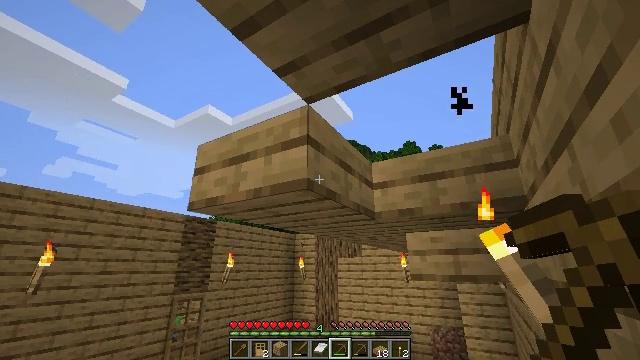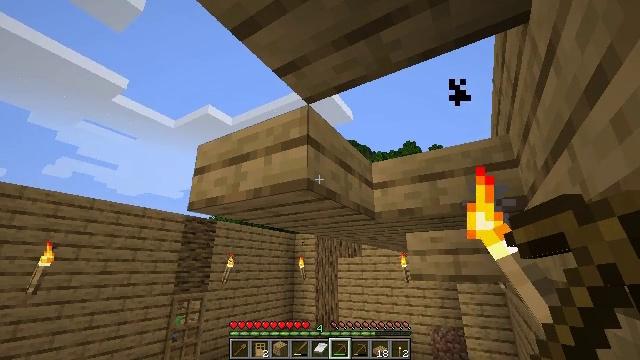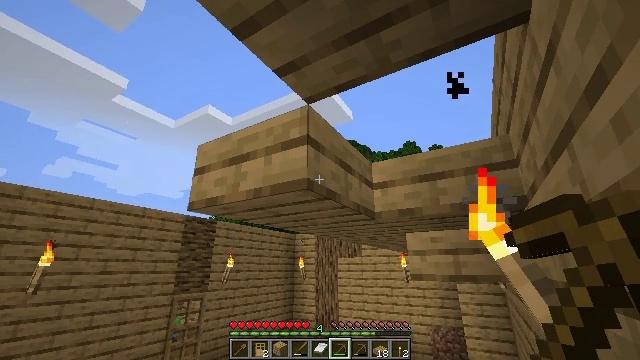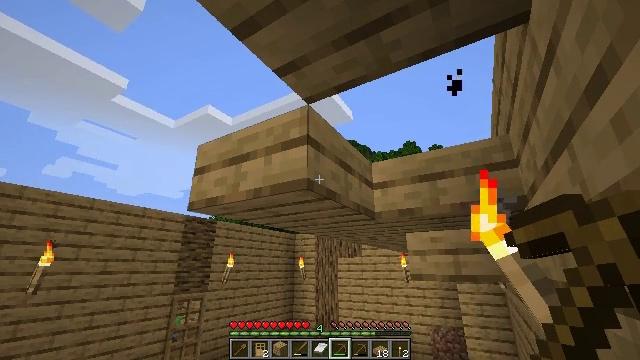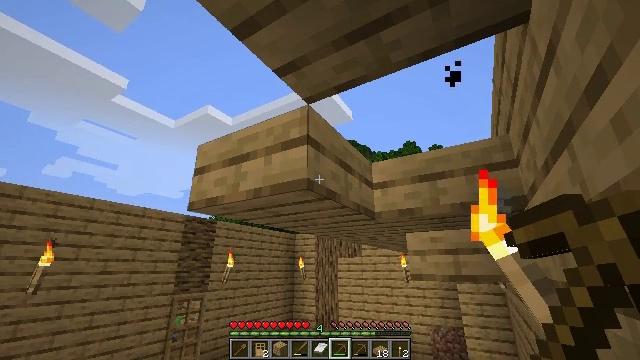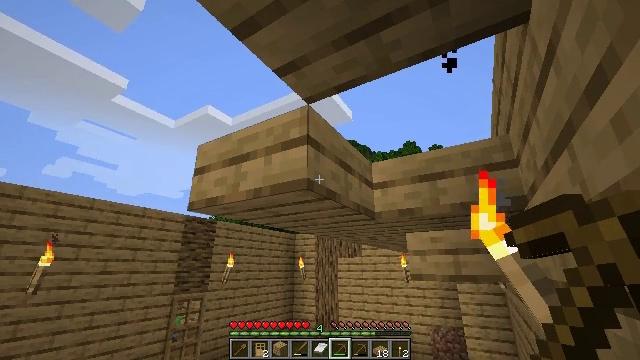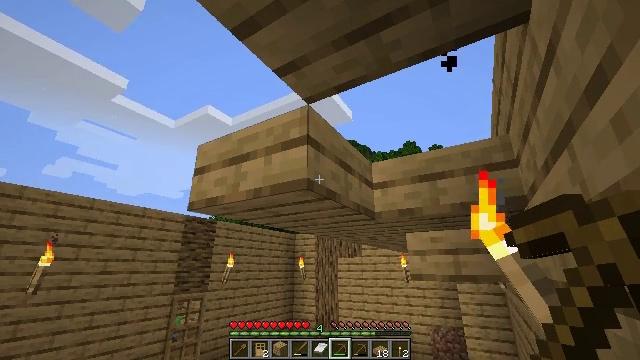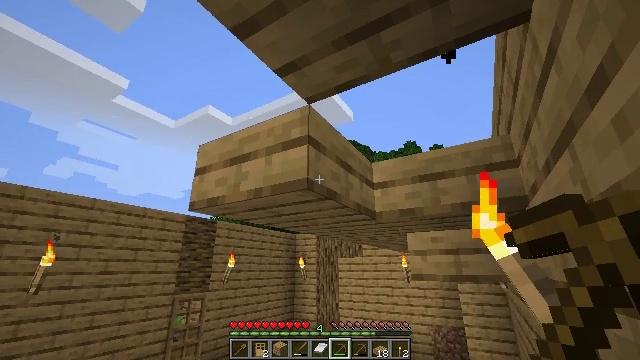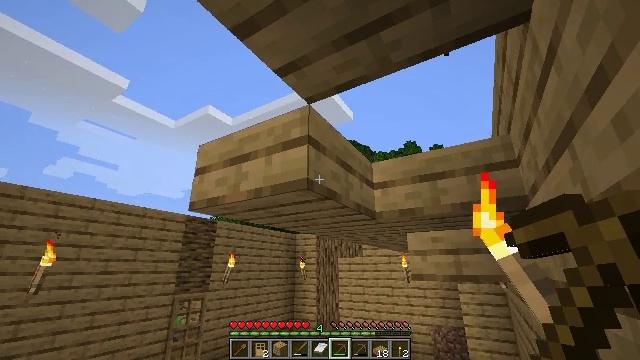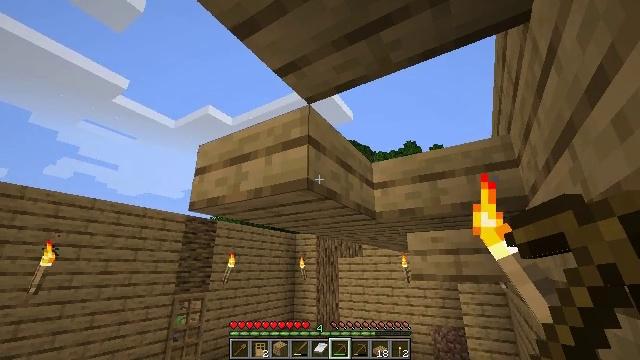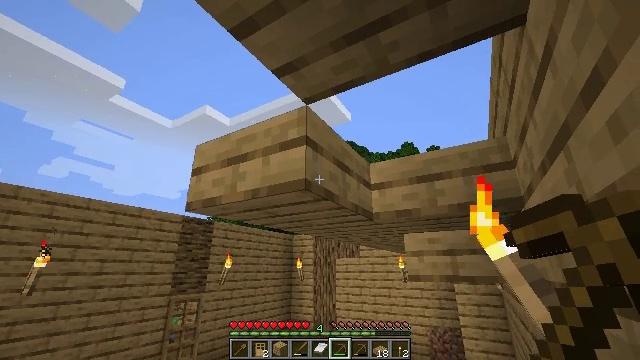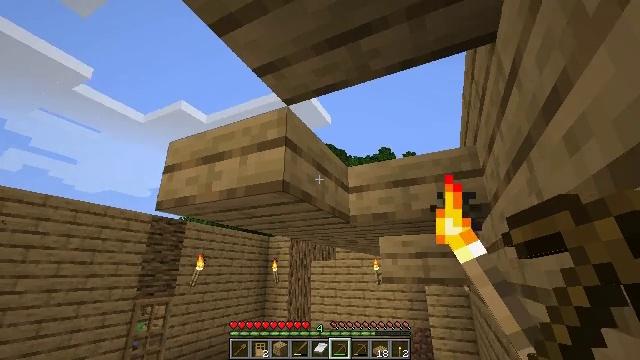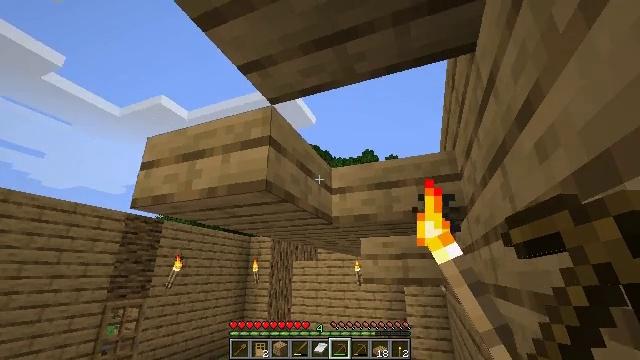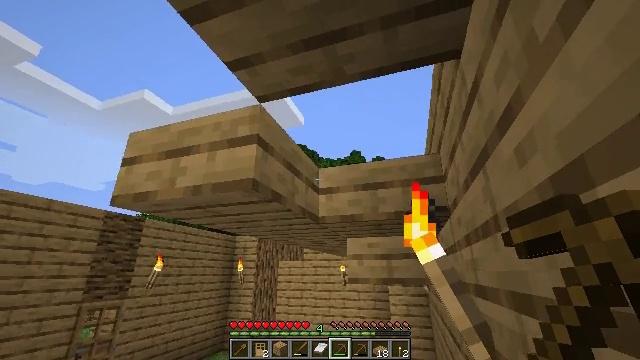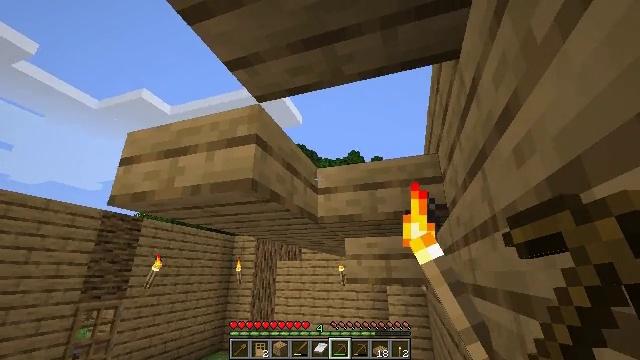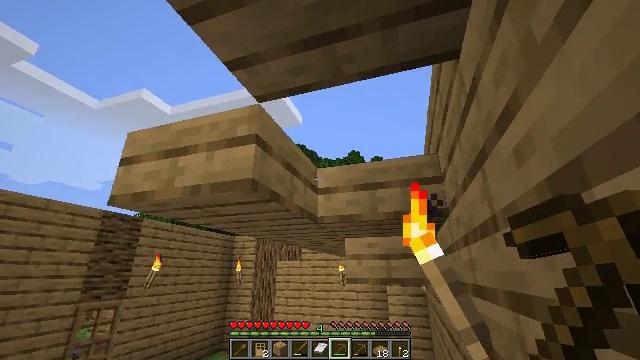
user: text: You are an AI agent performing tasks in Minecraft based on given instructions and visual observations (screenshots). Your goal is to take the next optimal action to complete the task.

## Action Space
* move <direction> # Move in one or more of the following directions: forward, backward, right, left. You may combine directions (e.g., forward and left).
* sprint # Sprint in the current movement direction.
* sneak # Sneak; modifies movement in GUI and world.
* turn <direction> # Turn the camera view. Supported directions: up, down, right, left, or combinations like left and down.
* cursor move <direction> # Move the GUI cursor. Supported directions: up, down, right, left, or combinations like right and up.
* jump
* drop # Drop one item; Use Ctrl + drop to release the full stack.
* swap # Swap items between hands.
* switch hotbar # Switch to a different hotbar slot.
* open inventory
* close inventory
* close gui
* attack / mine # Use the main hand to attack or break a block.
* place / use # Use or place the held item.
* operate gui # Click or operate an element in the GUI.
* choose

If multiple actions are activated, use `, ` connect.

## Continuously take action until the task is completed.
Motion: motion action
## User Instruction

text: Reclaim the oak slab from a structure.
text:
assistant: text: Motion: no_op
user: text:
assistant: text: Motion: no_op
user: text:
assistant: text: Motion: no_op
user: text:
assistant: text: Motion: no_op
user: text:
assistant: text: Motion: no_op
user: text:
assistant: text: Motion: no_op
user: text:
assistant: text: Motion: no_op
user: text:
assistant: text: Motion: no_op
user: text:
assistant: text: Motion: no_op
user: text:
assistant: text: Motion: no_op
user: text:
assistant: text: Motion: turn right
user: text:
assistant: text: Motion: turn right
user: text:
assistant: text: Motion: turn right
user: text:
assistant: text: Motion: no_op
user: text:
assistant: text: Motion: no_op
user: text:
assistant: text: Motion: no_op
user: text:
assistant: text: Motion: turn right
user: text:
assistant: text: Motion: turn right
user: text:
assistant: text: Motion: turn right
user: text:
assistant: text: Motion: turn right
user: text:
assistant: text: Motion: turn right
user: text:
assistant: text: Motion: turn right and up
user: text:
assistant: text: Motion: turn up
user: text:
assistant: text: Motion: turn right and up
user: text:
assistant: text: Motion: turn right and up
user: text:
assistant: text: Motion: turn right and up
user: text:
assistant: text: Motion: turn right and up
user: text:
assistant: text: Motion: turn right and up
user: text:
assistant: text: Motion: turn up
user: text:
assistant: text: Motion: turn right and up